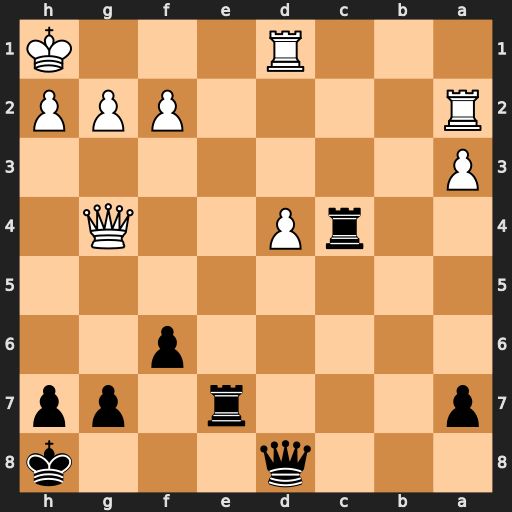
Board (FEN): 3q3k/p3r1pp/5p2/8/2rP2Q1/P7/R4PPP/3R3K
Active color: b
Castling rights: -
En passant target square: -
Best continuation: Rxd4 Raa1 Re1+ Rxe1 Rxg4